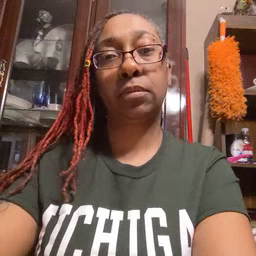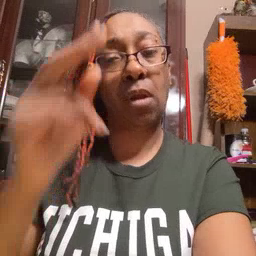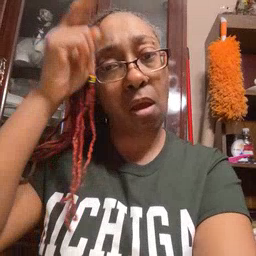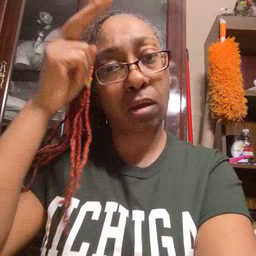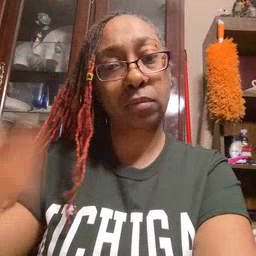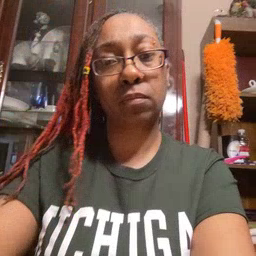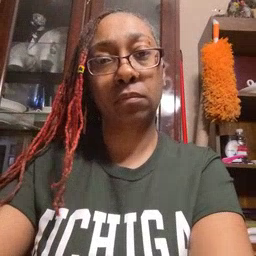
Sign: uncle